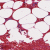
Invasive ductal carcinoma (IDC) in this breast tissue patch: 0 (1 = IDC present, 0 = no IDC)